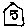
Label: hexagon